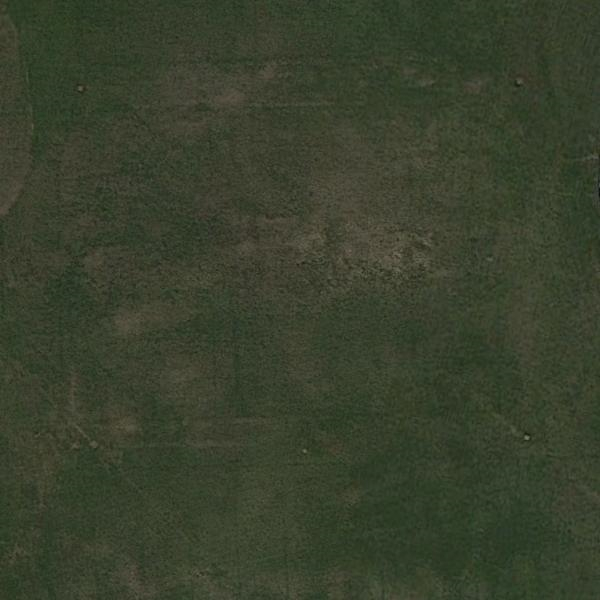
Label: Meadow